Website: macys
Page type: billing-address
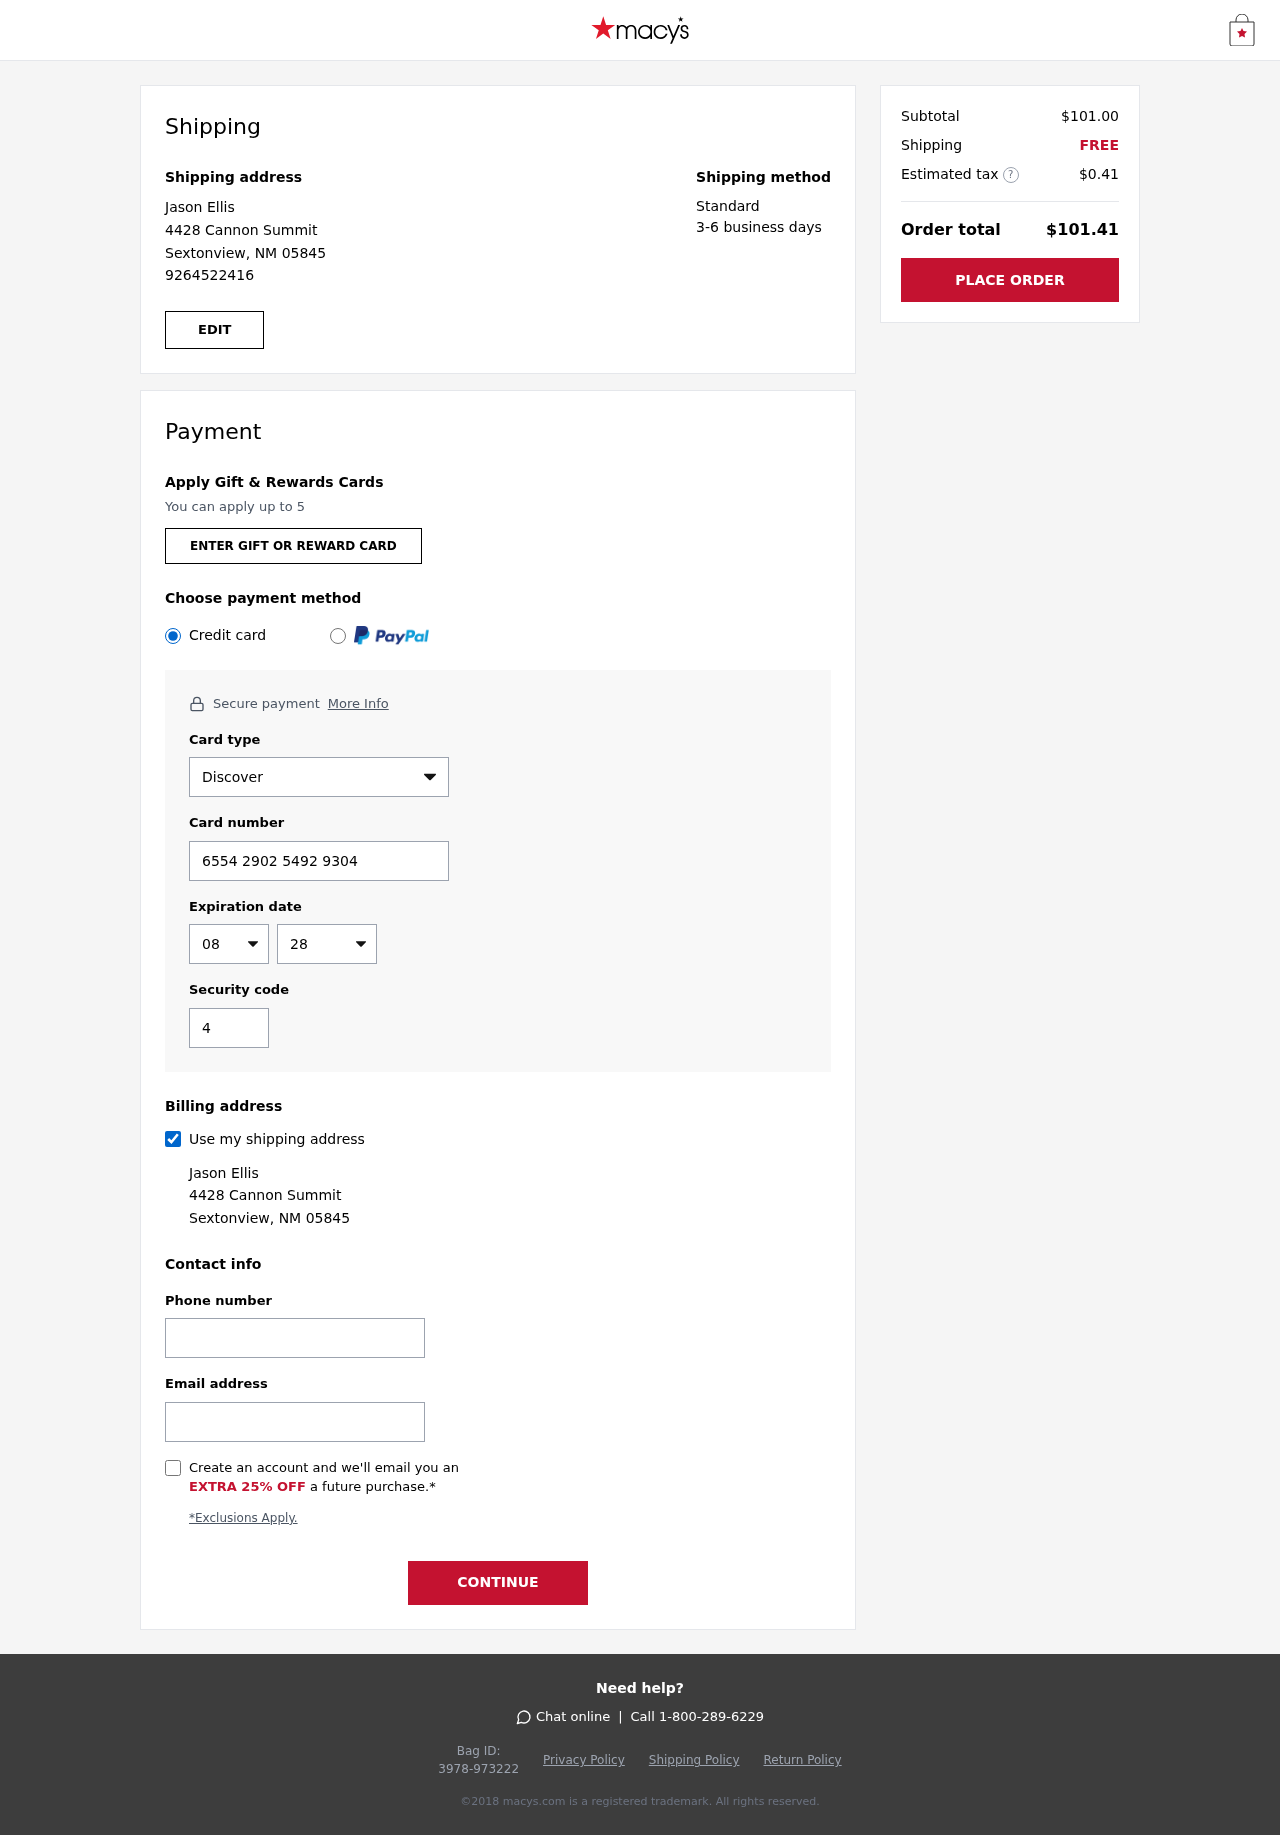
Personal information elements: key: PII_CARD_CVV
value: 460
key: PII_CARD_EXPIRY_MONTH
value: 08
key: PII_CARD_EXPIRY_YEAR
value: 28
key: PII_CARD_NUMBER
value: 6554 2902 5492 9304
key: PII_CARD_TYPE
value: Discover
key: PII_EMAIL
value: jason.ellis@gmail.com
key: PII_FULLNAME
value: Jason Ellis
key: PII_PHONE
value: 9264522416
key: PII_STREET
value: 4428 Cannon Summit
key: PII_CITY_STATE_ZIP
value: Sextonview, NM 05845
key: PII_FIRSTNAME
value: Jason
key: PII_LASTNAME
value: Ellis
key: PII_FULLNAME2
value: Jason Ellis
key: PII_FULLNAME3
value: Jason Ellis
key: PII_FIRSTNAME2
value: Jason
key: PII_FIRSTNAME3
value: Jason
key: PII_LASTNAME2
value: Ellis
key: PII_LASTNAME3
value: Ellis
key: PII_FIRSTNAME_DERIVED
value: Jason
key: PII_LASTNAME_DERIVED
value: Ellis
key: PII_FULLNAME_DERIVED
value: Jason Ellis
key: PII_NAME_FULL_DERIVED
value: Jason Ellis
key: PII_PHONE2
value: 9264522416
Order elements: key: ORDER_SUBTOTAL
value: $101.00
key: ORDER_SHIPPING_COST
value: FREE
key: ORDER_TAX
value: $0.41
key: ORDER_TOTAL
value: $101.41